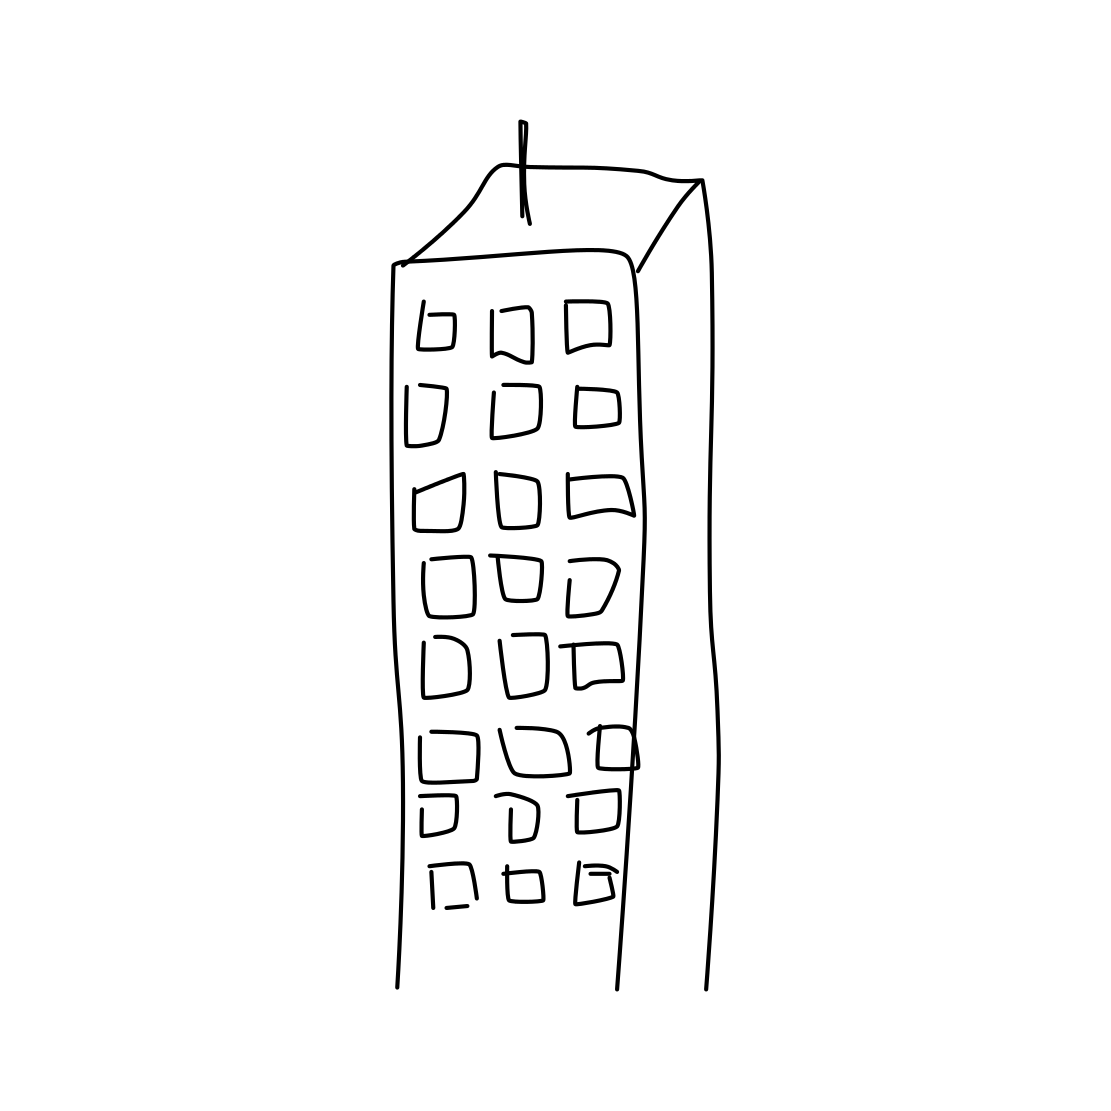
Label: skyscraper